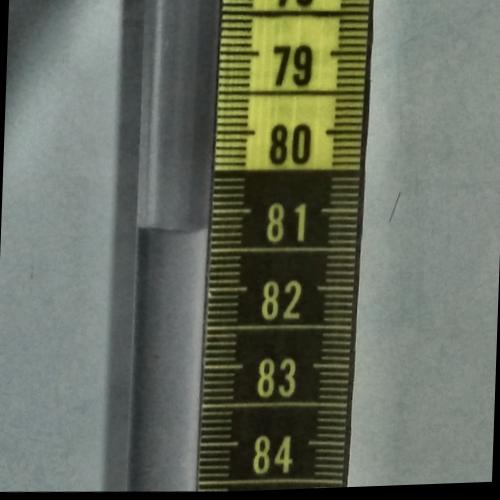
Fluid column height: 81.2 cm